Question: I've created a separate xml style file targeting KitKat and I've managed to change the color of the status bar. The only side-effect as seen on the picture, all the content is now moved up beneath the status bar. My question is how can I change the color of the status bar without overlaying this or how can I know the exact top margin I need to put on my content so its starts after the ActionBar and not beneath. Of course I need this to behave as expected on all screen sizes and densities. Thank you

values-v19/styles.xml
'''
<style name="ThemeSelector" parent="android:Theme.Holo.Light">
<item name="android:actionBarStyle">@style/ActionBar</item>
<item name="android:windowTranslucentStatus">true</item>
</style>
'''
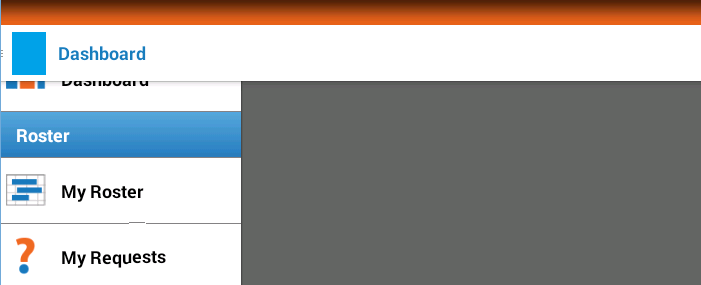
Answer: You should add the following to the top of the view(s)
'''
android:paddingTop="?android:attr/actionBarSize"
'''
If you're using the Support Library for the action bar, you need to remove the android: prefix
'''
android:paddingTop="?attr/actionBarSize"
'''
By enabling translucent system bars, your layout will fill the area behind the system bars, so you must also enable for the portion of your layout that should not be covered by the system bars.